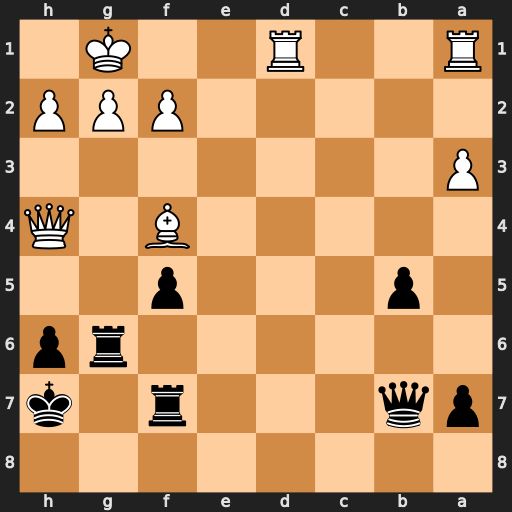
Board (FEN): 8/pq3r1k/6rp/1p3p2/5B1Q/P7/5PPP/R2R2K1
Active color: b
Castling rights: -
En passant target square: -
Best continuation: Qxg2#